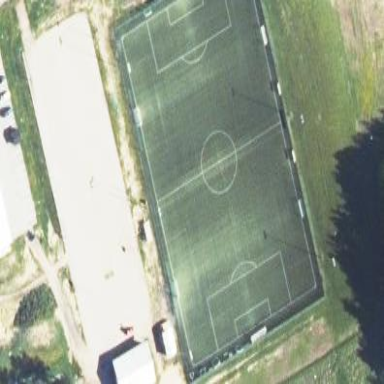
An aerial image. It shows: Soccer pitch for outdoor sports and leisure activities.